Question: I am editing python code in emacs. For some unknown reason, sometimes I open a .py file in emacs and different blocks are indented differently even though they run correctly. I have a block that looks like:
'''
class Foo:
def __init__(self, params, p):
"""
Foo
"""
self.params = params
self.p = p
if self.p:
if (not ('A' in self.params)) or (not 'B' in self.params):
raise Exception, "Error"
'''
the indentation of 'self.params = ...' line is clearly not the same as the next line 'self.p = p', yet the code runs.
What is causing this and how can it be fixed?
when I run:
'''
$ reindent -d ~/code.py
'''
on the above file, nothing is printed.
Actually, when I pasted it into this text box it looked correctly until I pressed the '{}' button to make it look like code. Any clue what is happening here? it is impossible to write code with this behavior.
I don't think it's mixing tabs and spaces because 'whitespace-mode' in emacs shows:

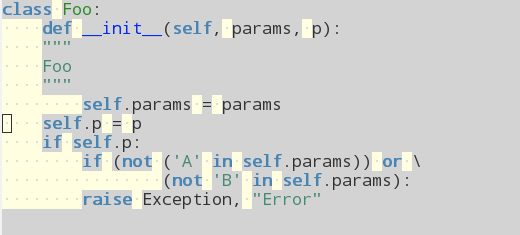
Answer: This does not reproduce for me. Make sure you're using Emacs 24.3 and that the problem occurs with 'emacs -nw -Q'.